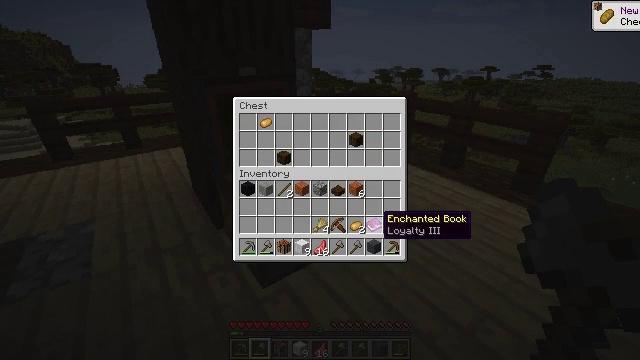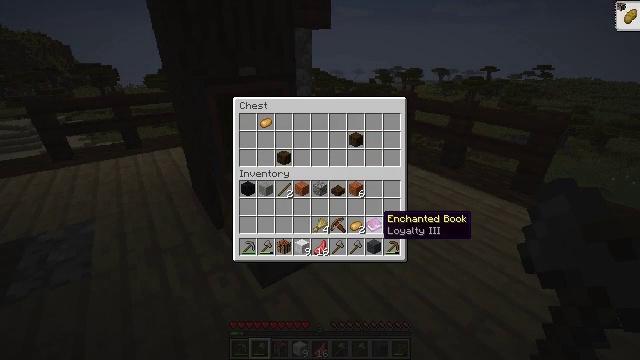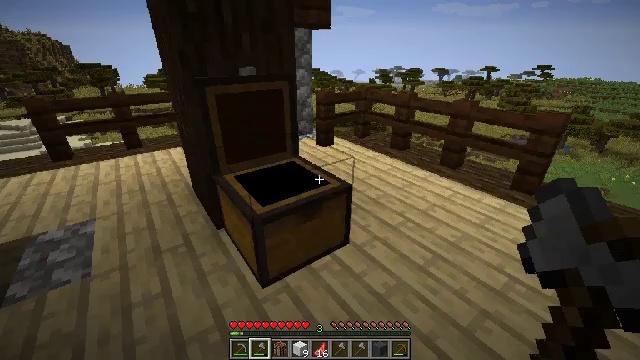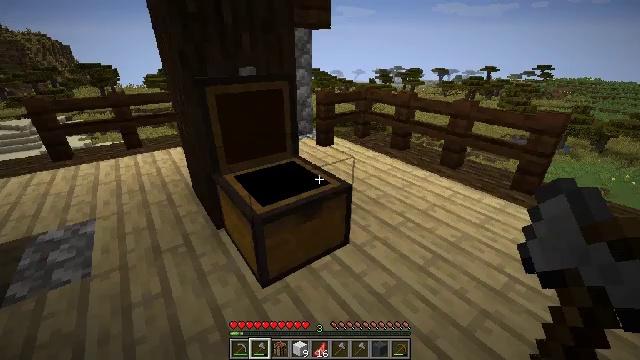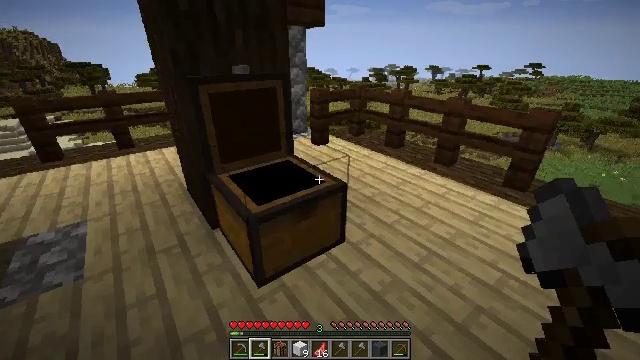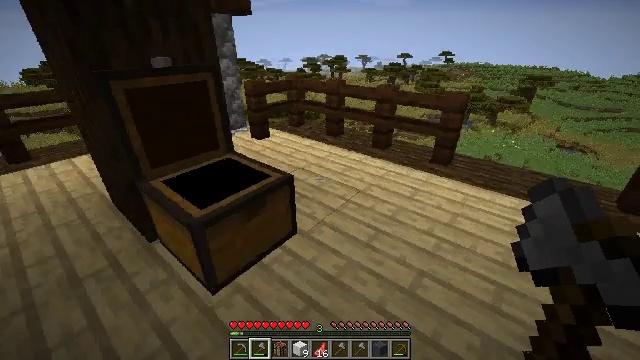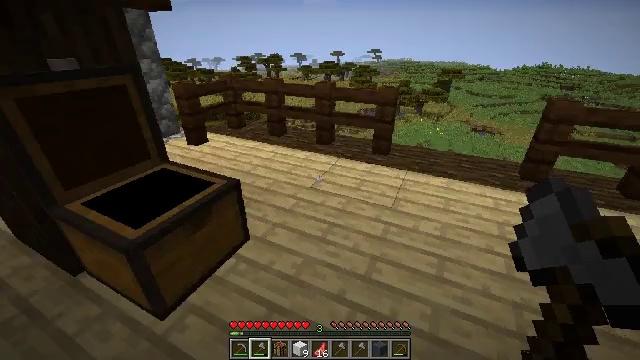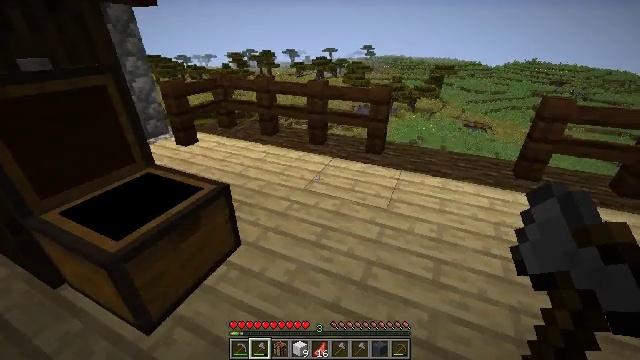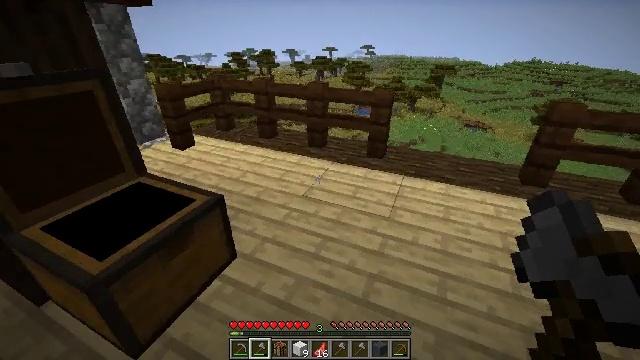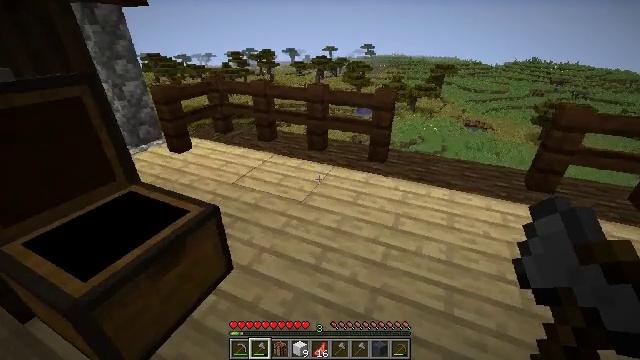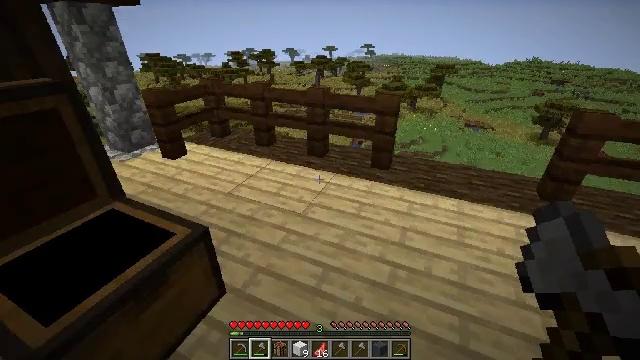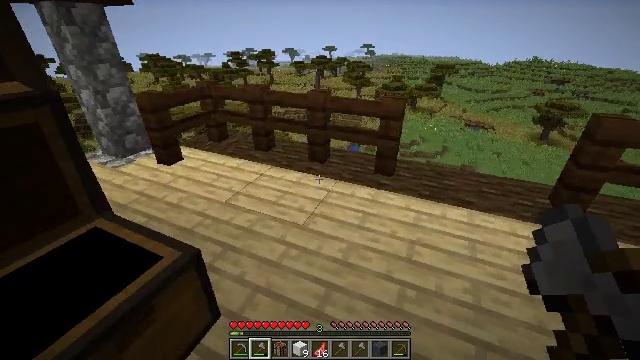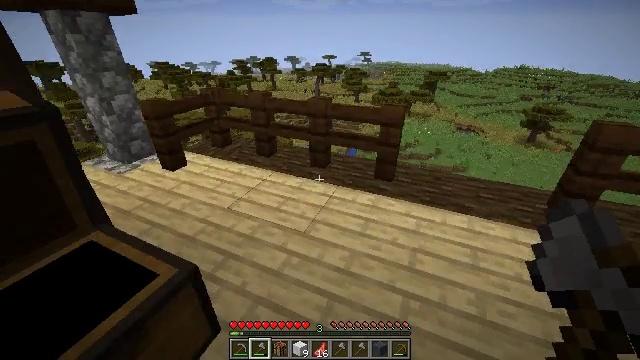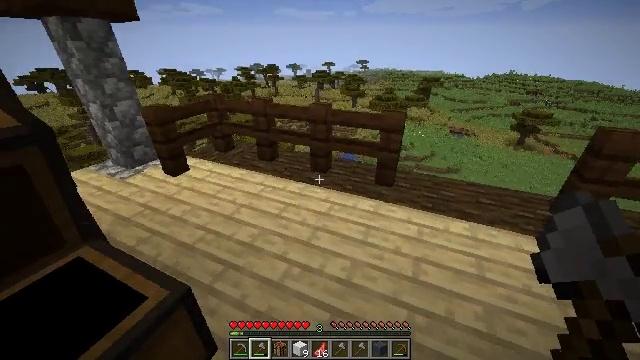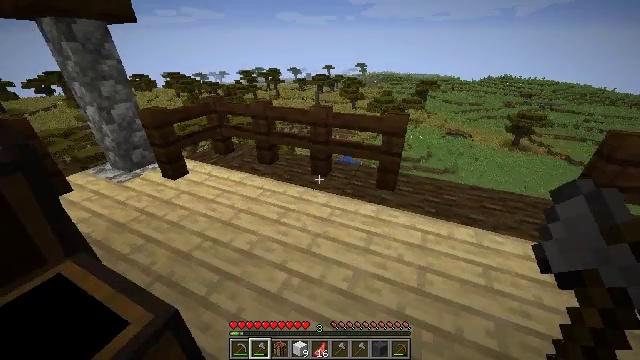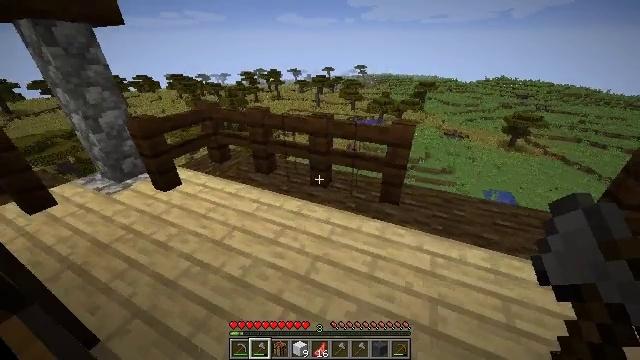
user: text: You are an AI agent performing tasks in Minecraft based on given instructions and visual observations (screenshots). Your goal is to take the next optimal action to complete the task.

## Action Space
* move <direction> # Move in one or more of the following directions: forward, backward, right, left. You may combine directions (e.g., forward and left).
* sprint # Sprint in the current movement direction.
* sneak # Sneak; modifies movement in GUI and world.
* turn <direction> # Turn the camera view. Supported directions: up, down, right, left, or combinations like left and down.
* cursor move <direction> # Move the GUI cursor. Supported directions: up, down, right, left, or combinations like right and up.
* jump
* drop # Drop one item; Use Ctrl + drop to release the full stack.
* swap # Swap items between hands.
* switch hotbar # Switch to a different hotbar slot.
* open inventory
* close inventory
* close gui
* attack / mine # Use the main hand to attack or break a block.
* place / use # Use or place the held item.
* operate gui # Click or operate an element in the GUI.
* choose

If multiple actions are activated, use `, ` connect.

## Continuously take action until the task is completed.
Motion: motion action
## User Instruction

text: Gather materials from the dark oak fence.
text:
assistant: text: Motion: no_op
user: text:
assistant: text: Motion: no_op
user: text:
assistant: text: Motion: close gui
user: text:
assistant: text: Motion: turn right
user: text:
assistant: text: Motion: turn right and down
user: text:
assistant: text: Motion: turn right
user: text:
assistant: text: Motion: move forward, turn right
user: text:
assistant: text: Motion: move forward
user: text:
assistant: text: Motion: move forward
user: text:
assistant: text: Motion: no_op
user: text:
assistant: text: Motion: move forward
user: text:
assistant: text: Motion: move forward
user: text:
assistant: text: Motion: move forward
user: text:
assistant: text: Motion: move forward
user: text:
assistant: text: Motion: move forward
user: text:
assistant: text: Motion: move forward
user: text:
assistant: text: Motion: move forward
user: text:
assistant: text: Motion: move forward, turn left
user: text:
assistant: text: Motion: move forward
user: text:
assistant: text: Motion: move forward, sneak
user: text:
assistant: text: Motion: move forward, sneak
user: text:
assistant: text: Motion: move forward, sneak
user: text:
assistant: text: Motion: move forward, sneak
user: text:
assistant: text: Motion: sneak
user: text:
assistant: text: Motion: sneak
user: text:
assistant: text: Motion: sneak
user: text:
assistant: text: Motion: sneak
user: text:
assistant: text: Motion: sneak, turn right and down
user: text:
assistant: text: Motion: sneak, turn right and down
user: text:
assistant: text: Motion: turn right and down